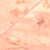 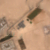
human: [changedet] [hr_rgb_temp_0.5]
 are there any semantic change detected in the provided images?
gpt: Three rectangular parks and some constructions appear in the desert.